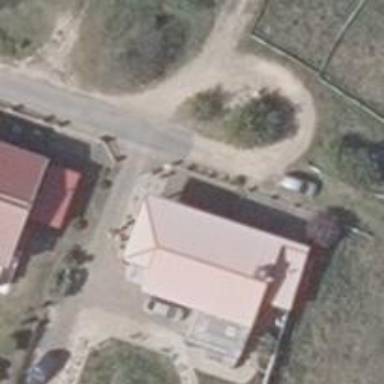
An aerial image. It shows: Building.